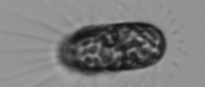
Label: Corethron_hystrix